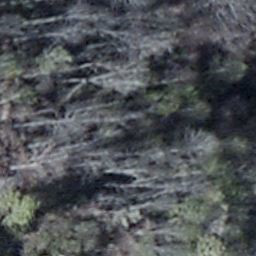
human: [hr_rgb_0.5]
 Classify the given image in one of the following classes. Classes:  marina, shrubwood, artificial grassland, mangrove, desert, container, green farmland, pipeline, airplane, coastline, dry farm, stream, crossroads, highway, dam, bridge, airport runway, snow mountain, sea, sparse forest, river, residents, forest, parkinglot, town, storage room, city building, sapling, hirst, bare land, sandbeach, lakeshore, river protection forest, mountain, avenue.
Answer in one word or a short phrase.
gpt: shrubwood